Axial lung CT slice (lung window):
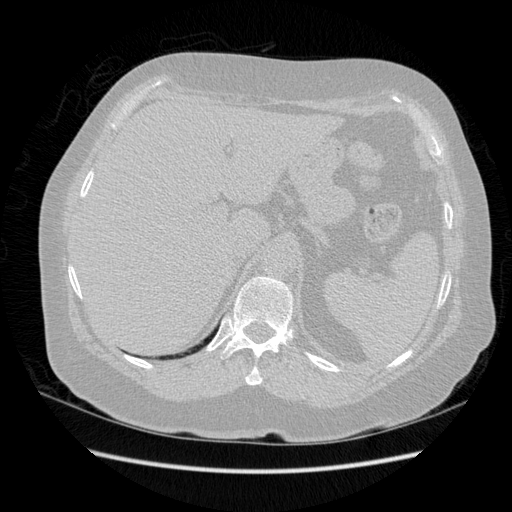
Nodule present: no